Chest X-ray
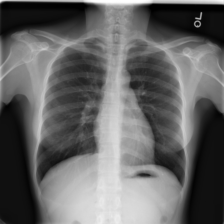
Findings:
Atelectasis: negative
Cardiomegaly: negative
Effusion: negative
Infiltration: negative
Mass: negative
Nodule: negative
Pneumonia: negative
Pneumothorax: negative
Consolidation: negative
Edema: negative
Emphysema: negative
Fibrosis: negative
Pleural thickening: negative
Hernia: negative